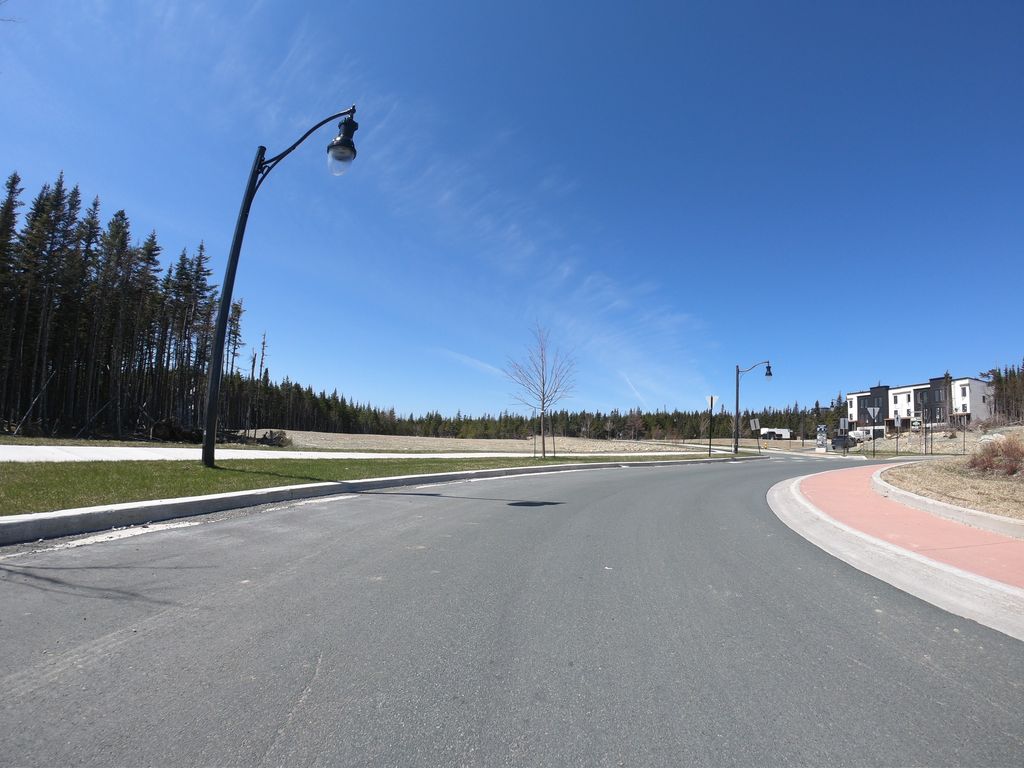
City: st_johns